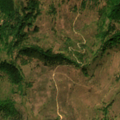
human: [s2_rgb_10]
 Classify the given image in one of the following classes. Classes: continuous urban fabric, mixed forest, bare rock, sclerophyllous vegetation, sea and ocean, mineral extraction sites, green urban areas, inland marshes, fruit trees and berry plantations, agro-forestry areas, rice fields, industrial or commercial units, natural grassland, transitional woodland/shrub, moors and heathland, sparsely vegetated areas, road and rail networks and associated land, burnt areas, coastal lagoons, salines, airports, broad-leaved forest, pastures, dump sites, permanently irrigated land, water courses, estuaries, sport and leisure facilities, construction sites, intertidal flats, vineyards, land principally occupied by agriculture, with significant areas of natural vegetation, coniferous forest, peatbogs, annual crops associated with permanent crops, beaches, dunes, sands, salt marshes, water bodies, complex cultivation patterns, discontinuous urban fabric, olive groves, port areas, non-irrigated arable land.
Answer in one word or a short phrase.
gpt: broad-leaved forest, natural grassland, transitional woodland/shrub